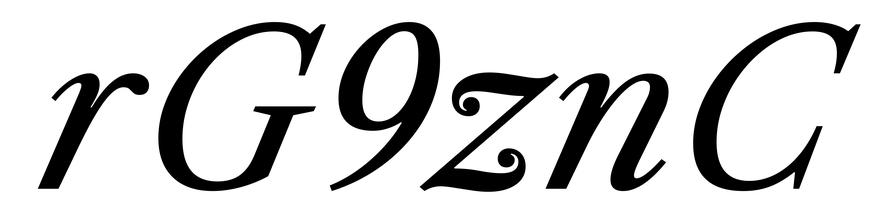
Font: LibreCaslonText-Italic_Italic